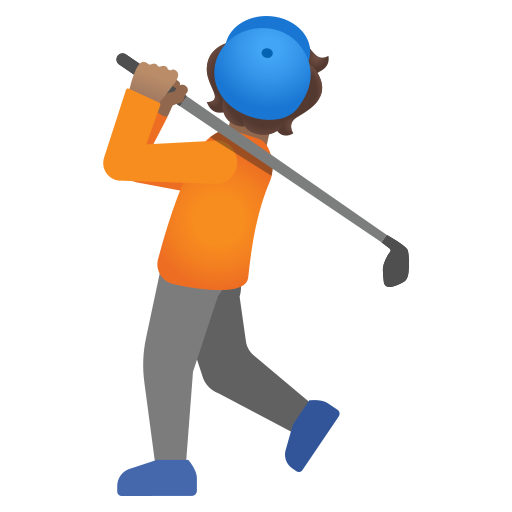
Emoji: 🏌🏽